Question: So I have some JSON string that I write to a file, and parse it afterwards, for an export/import tool the problem is on import when I try to parse the file using json_decode it dies because of the caracter escaping.
Here I have an example so you can understand better:

When I write the content I do some basic file_put and json_encode
eg:
'''
$current .= "
".'$pagzDynamicPages = ''.json_encode($pagzDynamicPagesData).'';';
'''
So is there a way to escape this type of strings?
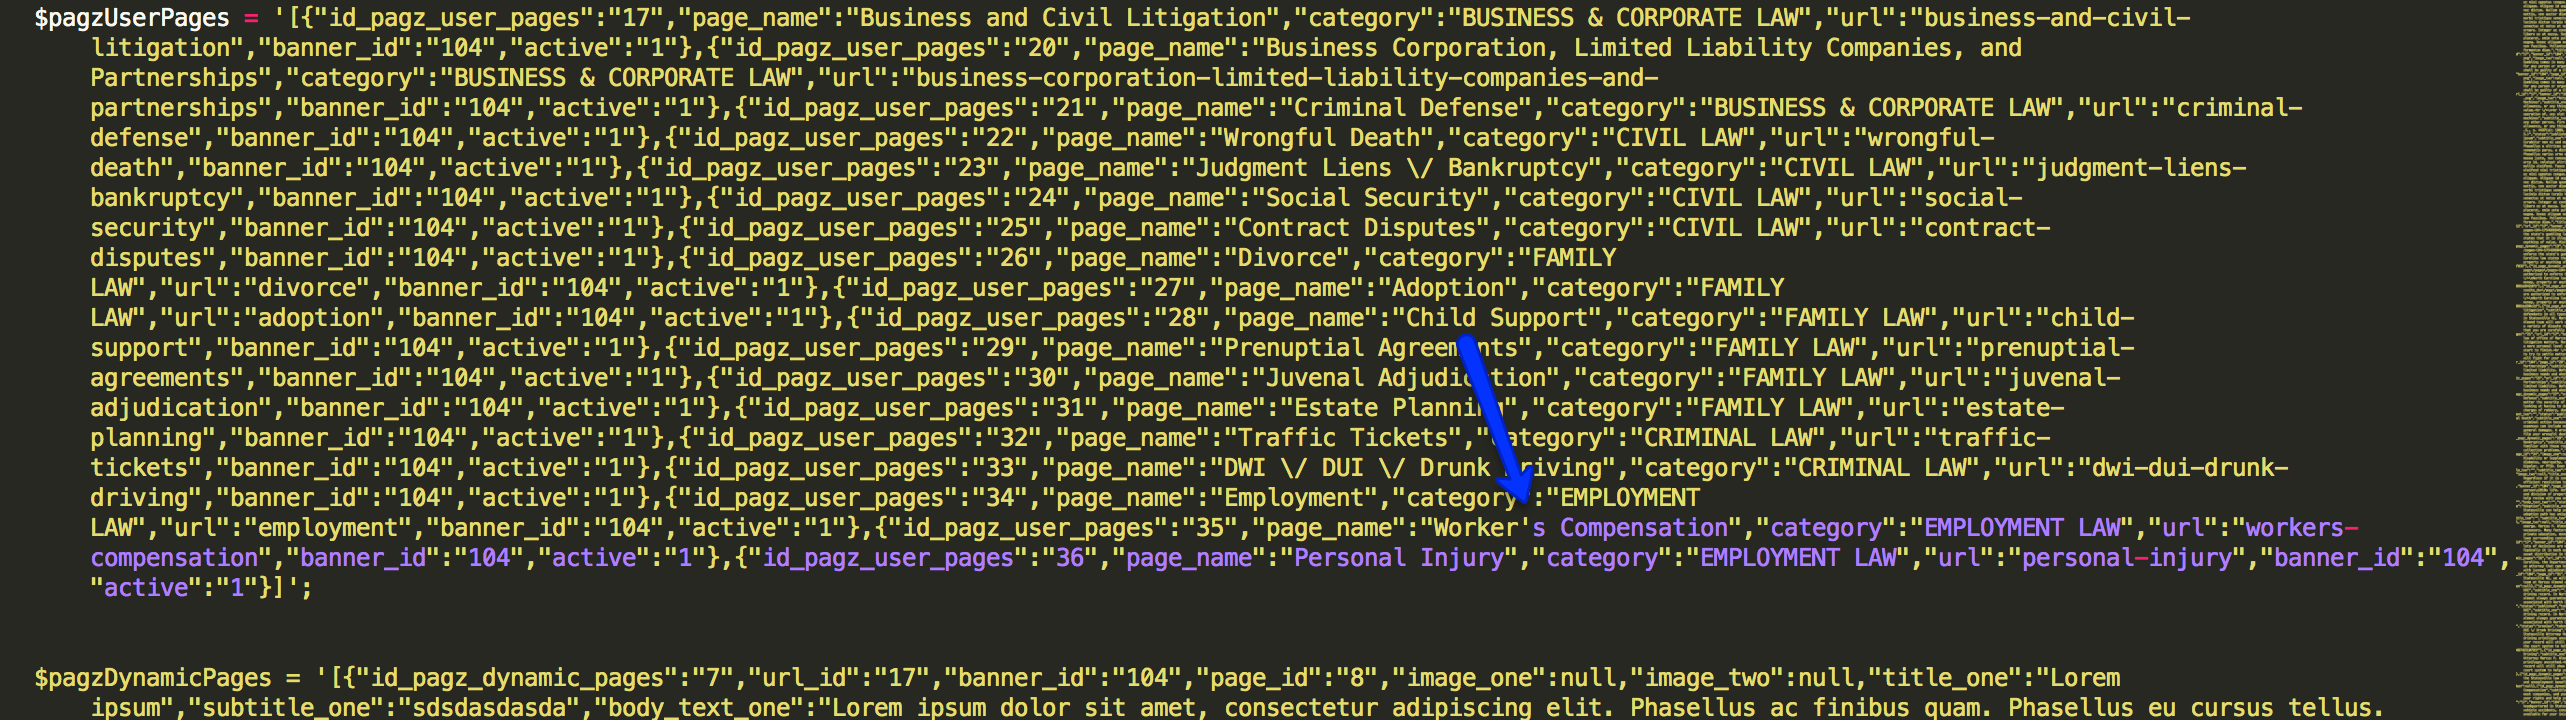
Answer: Try
'''
$current .= "
".
'$pagzDynamicPages = '.
var_export(json_encode($pagzDynamicPagesData), TRUE).
';';
'''
The function <URL> produces a valid PHP expression for the provided data structure.